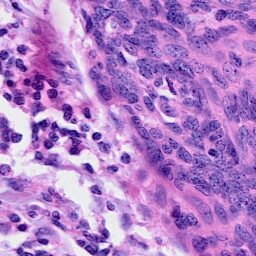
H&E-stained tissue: Cervix